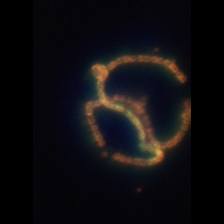
Taxon: Chaetoceros
Group: Diatoms